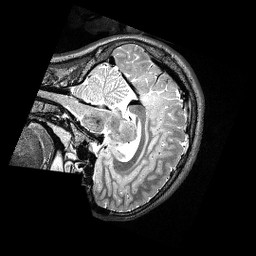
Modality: T2w
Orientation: sagittal
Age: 13
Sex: male
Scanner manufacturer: siemens
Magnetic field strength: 3 T
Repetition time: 3.2 s
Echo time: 0.479 s